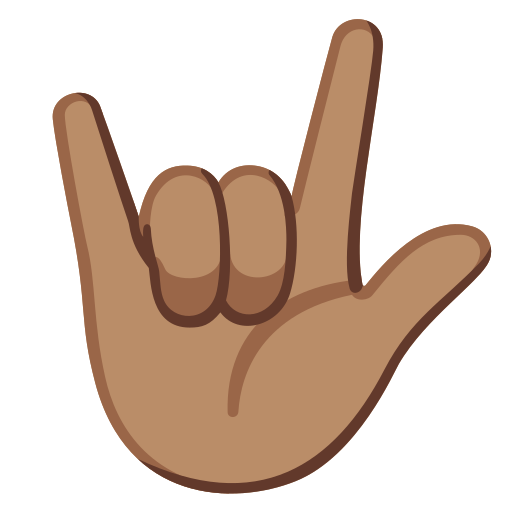
Emoji: 🤟🏽